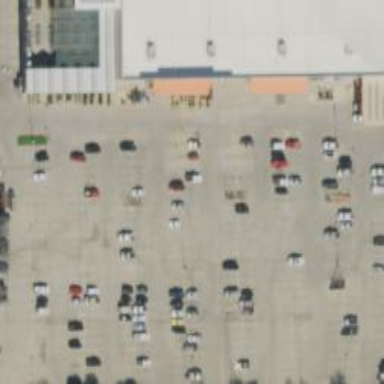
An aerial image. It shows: Parking space is available.